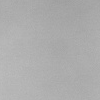
Atmospheric dust classification: dusty